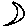
Label: moon